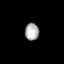
Tissue: lung
Cell type: Epithelial cells
Senescence score: 0.1898
Nuclear area (px): 232
Mean DAPI intensity: 174.457